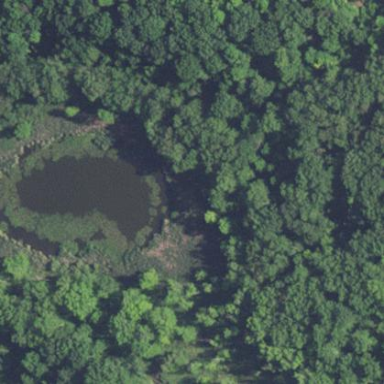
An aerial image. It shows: Beautiful lake surrounded by nature.